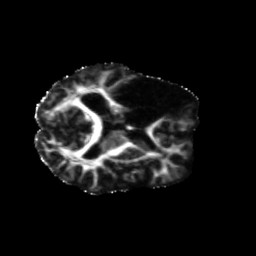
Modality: FA
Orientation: axial
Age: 71
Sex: female
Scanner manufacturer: siemens
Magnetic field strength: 3 T
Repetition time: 5.47 s
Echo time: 0.0854 s